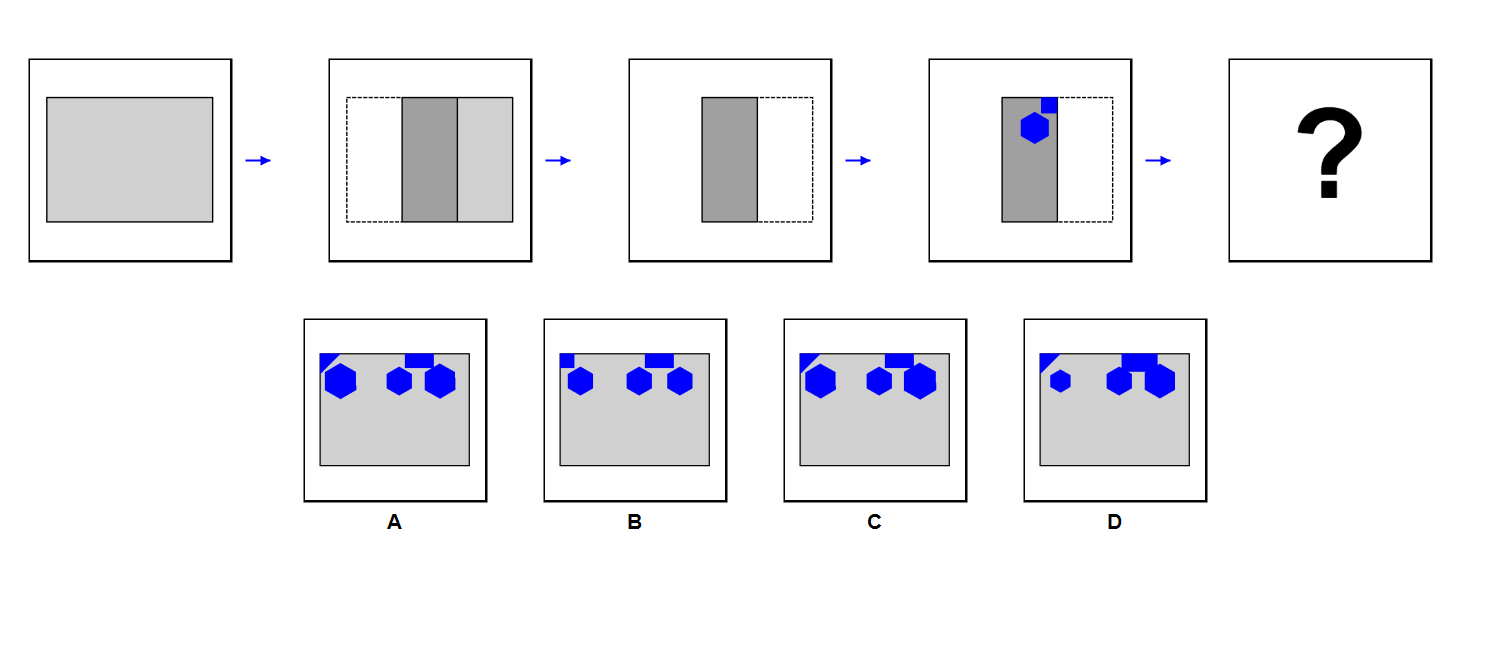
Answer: B